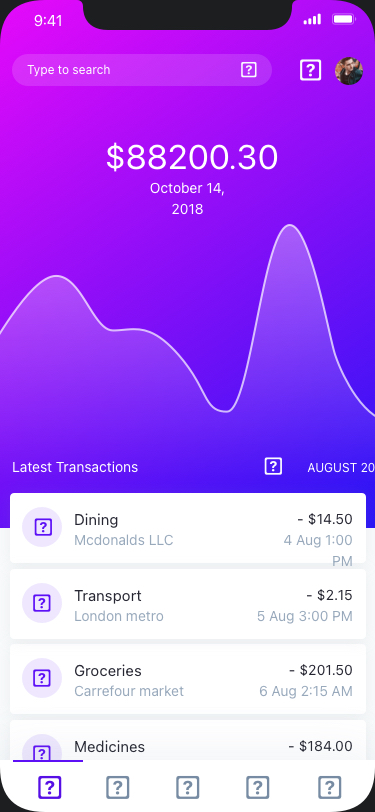
Text in this UI design:
October 14, 2018
$88200.30
Latest Transactions
